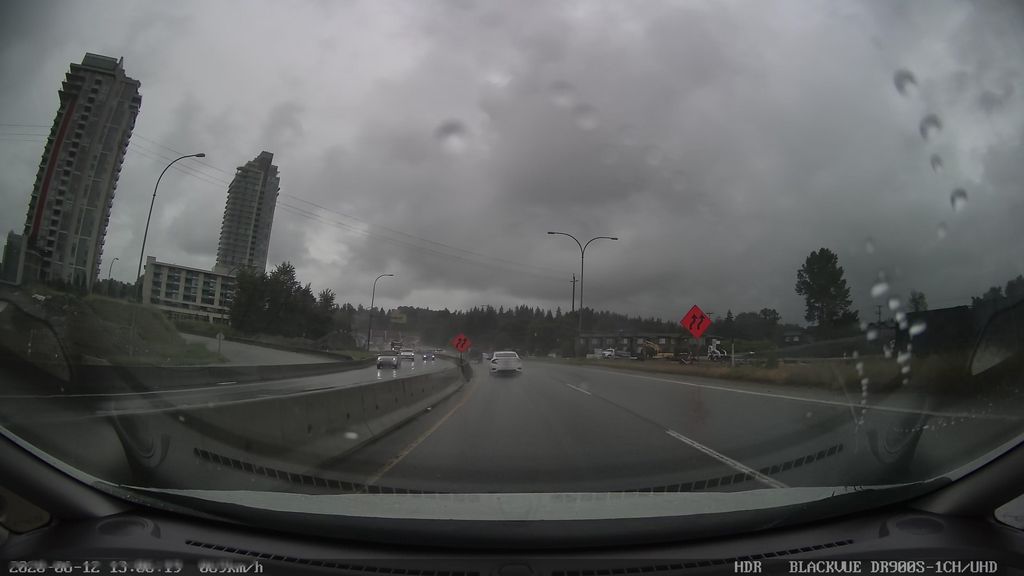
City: vancouver